Field crop: tomato
Growth stage: 1
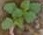
Species: solanum